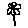
Label: flower